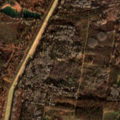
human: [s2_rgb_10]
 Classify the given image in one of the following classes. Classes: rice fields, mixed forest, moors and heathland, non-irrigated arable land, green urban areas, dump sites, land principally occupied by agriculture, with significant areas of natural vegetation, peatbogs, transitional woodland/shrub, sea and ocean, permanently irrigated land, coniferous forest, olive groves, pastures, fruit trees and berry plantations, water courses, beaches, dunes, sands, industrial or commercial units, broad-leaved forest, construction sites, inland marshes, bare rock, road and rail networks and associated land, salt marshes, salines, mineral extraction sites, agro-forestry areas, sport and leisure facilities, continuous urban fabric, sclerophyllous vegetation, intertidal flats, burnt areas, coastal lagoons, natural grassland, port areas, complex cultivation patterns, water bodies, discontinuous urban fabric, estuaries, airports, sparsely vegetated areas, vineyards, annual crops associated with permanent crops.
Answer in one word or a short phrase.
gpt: broad-leaved forest, transitional woodland/shrub, inland marshes